Массивная доска $A B$ скользит со скоростью $\vec{u}$ по гладкой горизонтальной поверхности. Из точки $C$ той же поверхности одновременно вылетают две легкие шайбы. Первая шайба скользит по поверхности в направлении $C C_{1}$ параллельно доске $A B$ со скоростью $\vec{v}_{1}$, вторая скользит со скоростью $\vec{v}_{2}$ под углом $\alpha$ к $C C_{1}$ (см. рисунок).  Через некоторое время шайбы сталкиваются в точке $D$.
Определите скорости шайб $\vec{v}_{1}$ и $\vec{v}_{2}$ до столкновения, если известно, что время от начала движения шайб до их столкновения в $n$ раз превышает время от начала движения шайб до столкновения второй шайбы с доской. При ударе шайбы о доску потерь энергии не происходит.
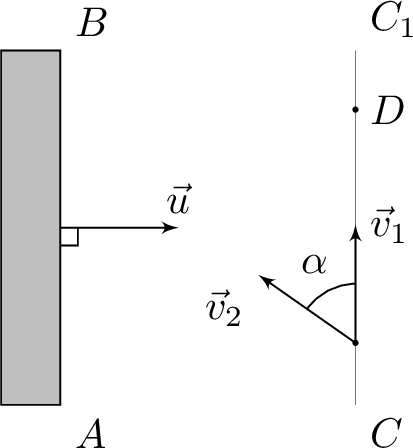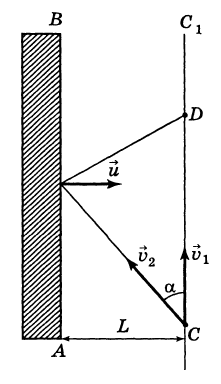
Решение: Пусть $L$ — расстояние между $A B$ и $C C_{1}$ в момент удара второй шайбы о доску, а $t_{1}$ — время движения второй шайбы до удара о доску (см. рисунок). $$ L=\left(v_{2} \sin \alpha\right) t_{1}. $$  При упругом ударе о неподвижную массивную стенку скорость шайбы $v_{\perp}$ меняет направление на противоположное, оставаясь неизменной по модулю. Перейдем в систему координат, связанную с движущейся доской. При этом $v_{\perp}^{\prime}=v_{2} \sin \alpha+u$. После удара скорость шайбы направлена от стенки и в неподвижной системе координат равна $v_{2} \sin \alpha+2 u$. Таким образом, $$ L=\left(v_{2} \sin \alpha+2 u\right) t_{2}, $$ где $t_{2}$ — время движения второй шайбы после отскока от доски до соударения с первой шайбой, причем $\frac{t_{1}+t_{2}}{t_{1}}=n$. Из уравнений выше находим $$ v_{2}=2 u \frac{(n-1)}{(2-n) \sin \alpha}. $$ Проекции скоростей шайб на направление $C C_{1}$ одинаковы, поэтому $$ v_{1}=v_{2} \cos \alpha, \\ v_{1}=2 u \frac{(n-1) \cos \alpha}{(2-n) \sin \alpha}. $$
Ответ: $$ v_{1}=2 u \frac{(n-1) \cos \alpha}{(2-n) \sin \alpha}. $$ $$ v_{2}=2 u \frac{(n-1)}{(2-n) \sin \alpha}. $$
Темы:
T, Механика, Кинематика, Соударения, Всероссийские